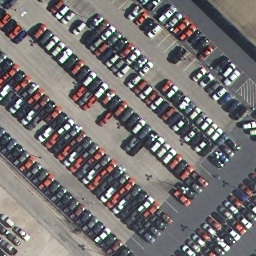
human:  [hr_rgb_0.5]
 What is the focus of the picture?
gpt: parking lot